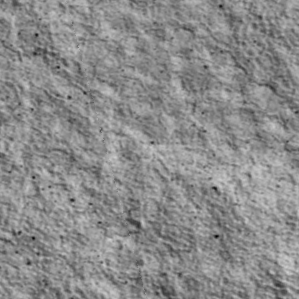
Label: non_frost